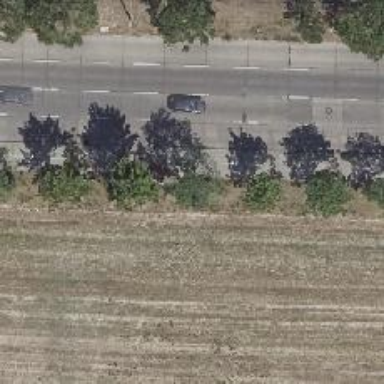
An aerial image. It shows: Avenue of deciduous broadleaved trees.